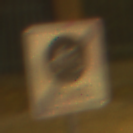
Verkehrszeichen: EndeFahrradzone
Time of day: Night
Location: Outdoor (Urban)
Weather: Clear
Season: NotSpecified
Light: Artificial